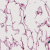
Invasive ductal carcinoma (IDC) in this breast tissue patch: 0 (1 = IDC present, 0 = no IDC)